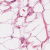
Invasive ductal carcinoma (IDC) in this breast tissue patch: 0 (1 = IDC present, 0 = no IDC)